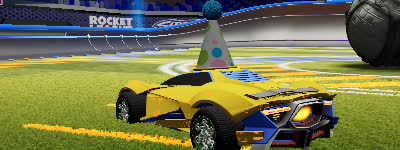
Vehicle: werewolf